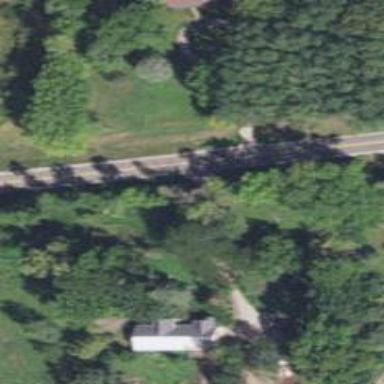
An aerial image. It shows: Driveway.